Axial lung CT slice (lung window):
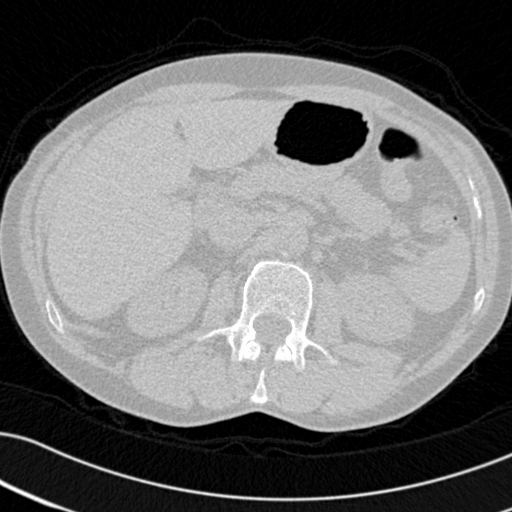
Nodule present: no